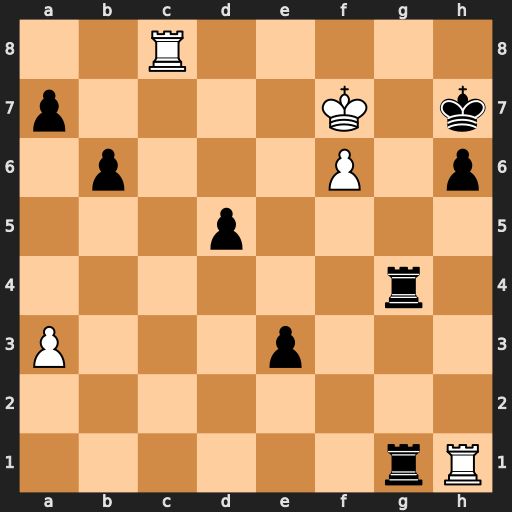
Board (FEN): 2R5/p4K1k/1p3P1p/3p4/6r1/P3p3/8/6rR
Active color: w
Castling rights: -
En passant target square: -
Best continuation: Rh8+ Kxh8 Rxh6#